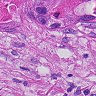
Metastatic tissue present: yes